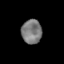
Tissue: skin
Cell type: Epithelial cells
Senescence score: 0.2402
Nuclear area (px): 482
Mean DAPI intensity: 121.828